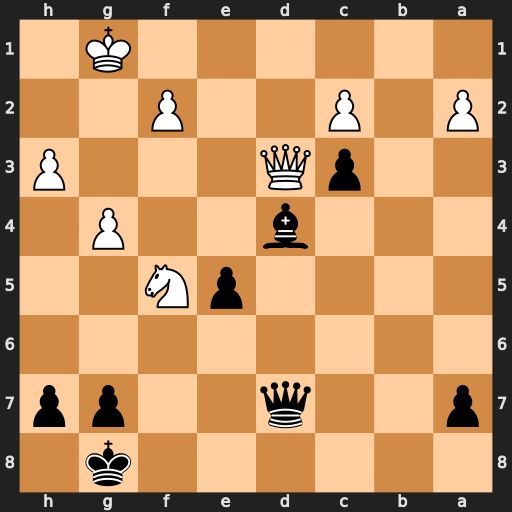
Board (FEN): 6k1/p2q2pp/8/4pN2/3b2P1/2pQ3P/P1P2P2/6K1
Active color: b
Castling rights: -
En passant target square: -
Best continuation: Bxf2+ Kxf2 Qxd3 cxd3 c2